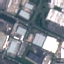
Label: Industrial